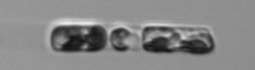
Label: Guinardia_delicatula_TAG_internal_parasite